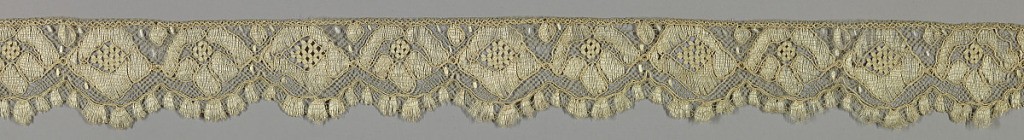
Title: Edge
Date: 19th century
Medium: straw, silk Technique: bobbin lace
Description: Bobbin lace; ornamented lozenges; scalloped border on one side.